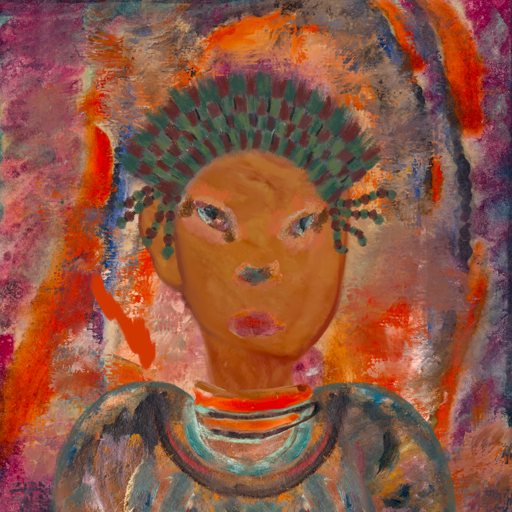
Background: Experience, Head And Neck Front: Pious_Lady, Face Front: Boggyland, Bust: Boggyland, Hair Front: Blank, Head Accessory: After_Raid_Crown, Second Necklace: Blank, Necklace: Experience, Baby: Blank